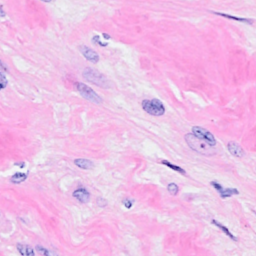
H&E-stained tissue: Breast